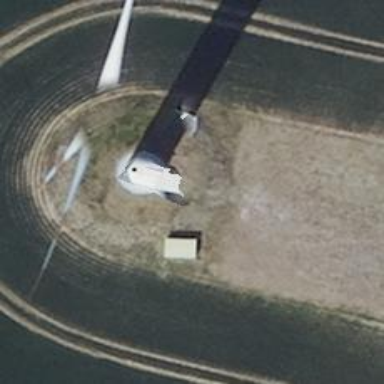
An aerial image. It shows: Wind generator using wind turbines of horizontal axis.